Question: How to handle 'ContextMenuStrip' property, especially border-color???
Any method in C# OR Any way by using Windows API (DllImport)?

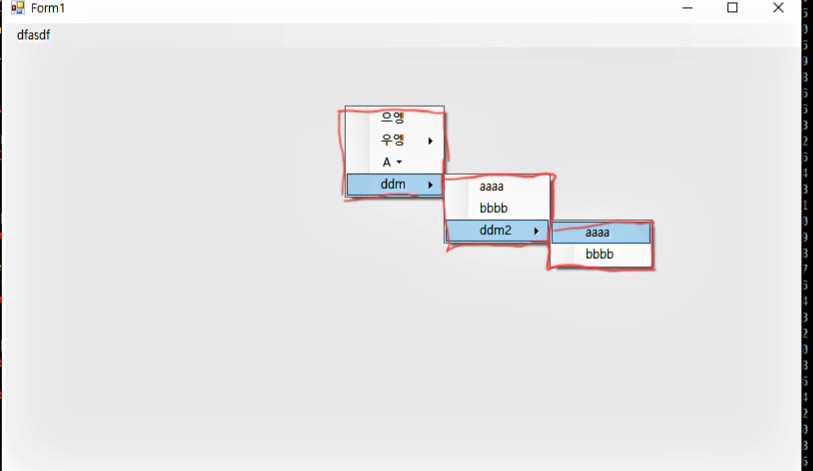
Answer: You can create custom Color table and change Renderer property:
'''
public class MenuColorTable : ProfessionalColorTable
{
public MenuColorTable()
{
UseSystemColors = false;
}
public override Color MenuBorder
{
get { return Color.Fuchsia; }
}
public override Color MenuItemBorder
{
get { return Color.DarkViolet; }
}
public override Color MenuItemSelected
{
get { return Color.Cornsilk; }
}
public override Color MenuItemSelectedGradientBegin
{
get { return Color.LawnGreen; }
}
public override Color MenuItemSelectedGradientEnd
{
get { return Color.MediumSeaGreen; }
}
public override Color MenuStripGradientBegin
{
get { return Color.AliceBlue; }
}
public override Color MenuStripGradientEnd
{
get { return Color.DodgerBlue; }
}
}
'''
Changing 'Renderer':
'''
contextMenuStrip1.Renderer = new ToolStripProfessionalRenderer(new MenuColorTable());
'''
Here is the result:
<URL>